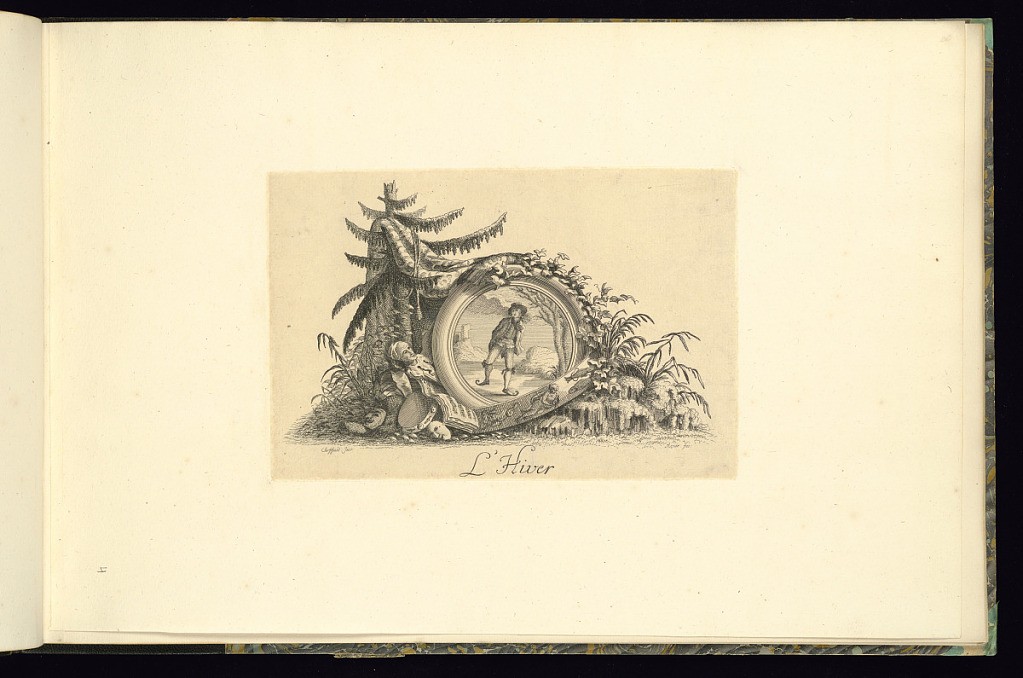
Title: L’Hiver
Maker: Pierre-Philippe Choffard, French, 1730–1809
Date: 1769–75
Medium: Etching on paper
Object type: Print
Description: Headpiece for an edition of Les Saisons, Poëme by Charles-François Saint-Lambert. The headpiece represents the season of winter. A roundel in the center illustrating a young man skating within a landscape. The roundel or medallion is framed by an overlapping frieze with zodiac signs (Capricorn, Aquarius, and Pisces) trees, foliate branches, leaves, snow, a draped textile, jester, masks, tambourine, and sheets of music. The plate is titled and signed.